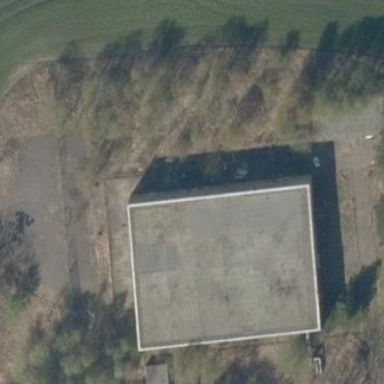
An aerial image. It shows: Ruins of building with flat roof shape.